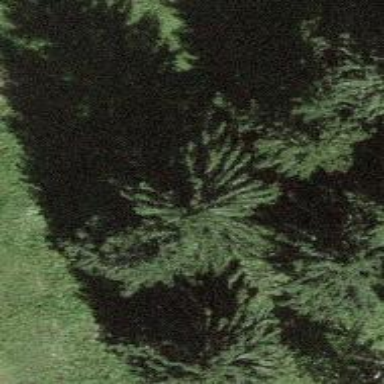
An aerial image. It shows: Single tag "natural: tree."